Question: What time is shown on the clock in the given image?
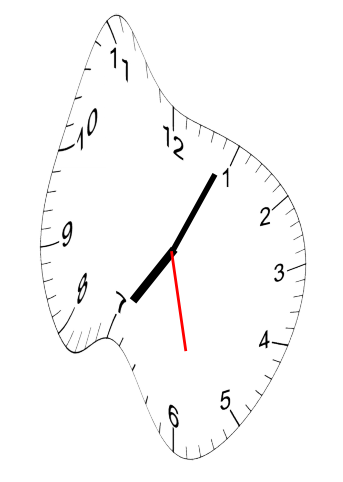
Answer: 07:04:28